Interaction volume radius: 10 \u00c5
Interaction volume height: 15 \u00c5
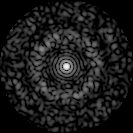
Disorder parameter: 0.8485